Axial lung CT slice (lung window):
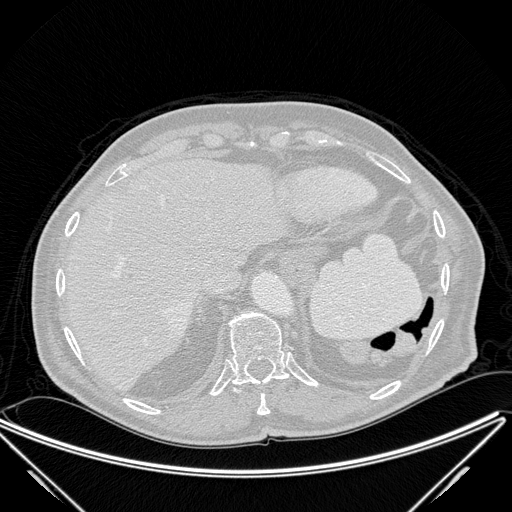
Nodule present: no